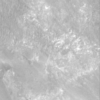
Label: not_dusty